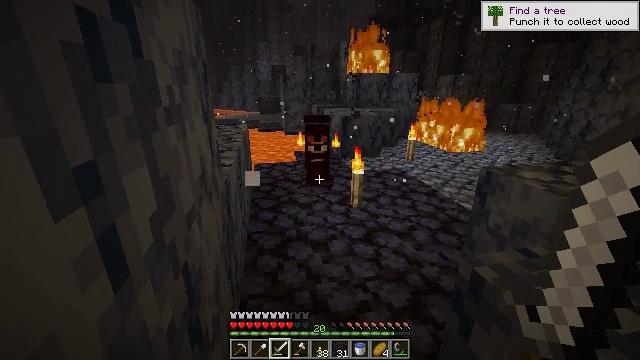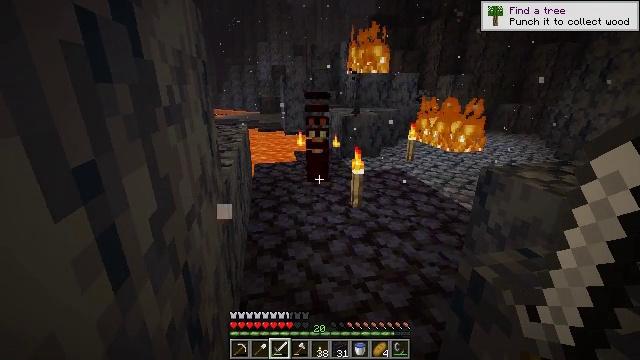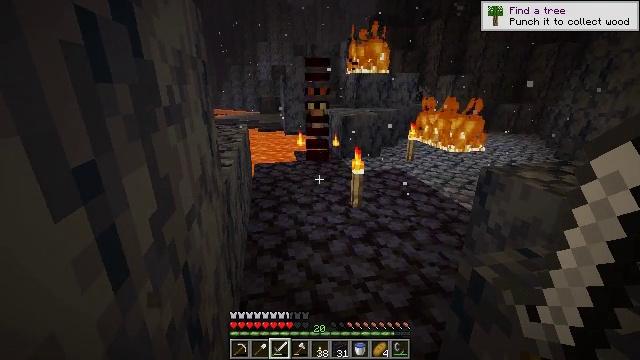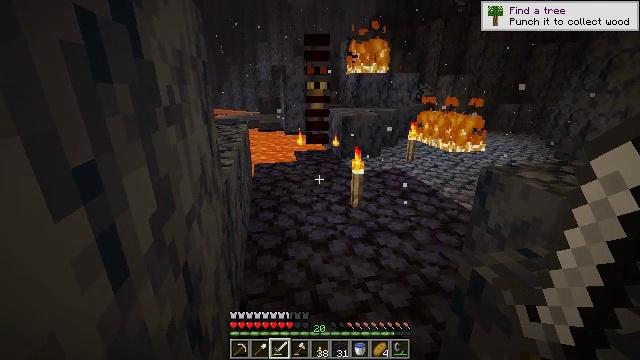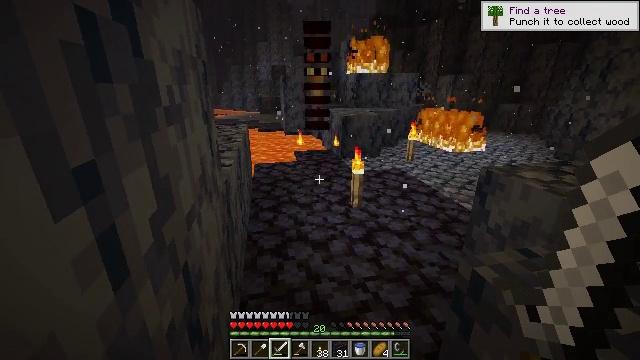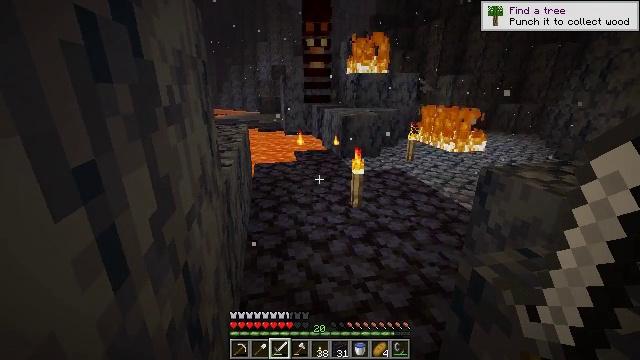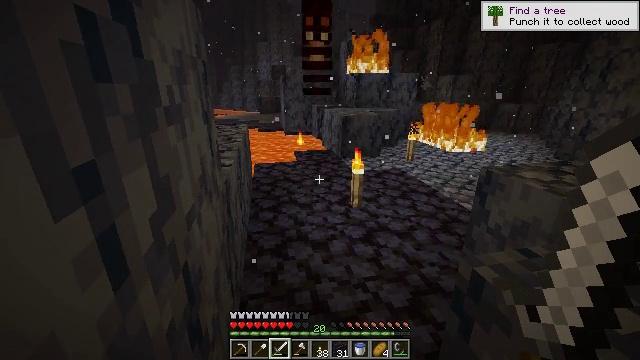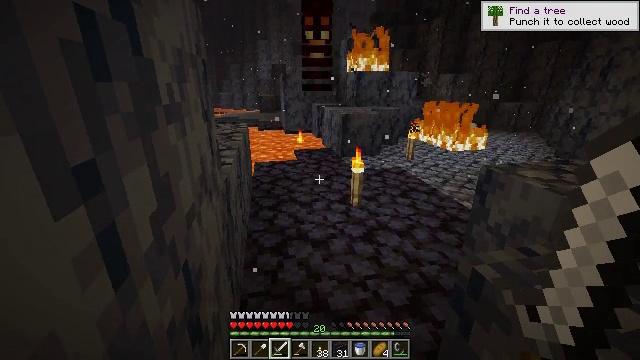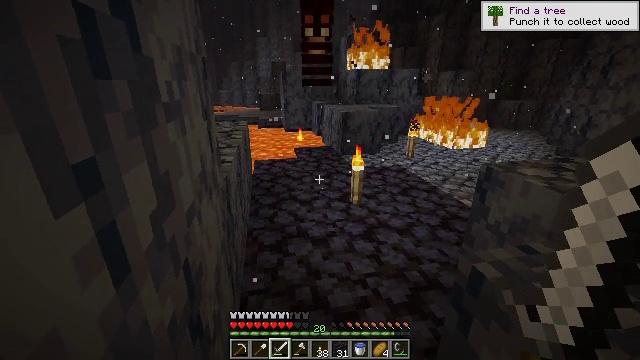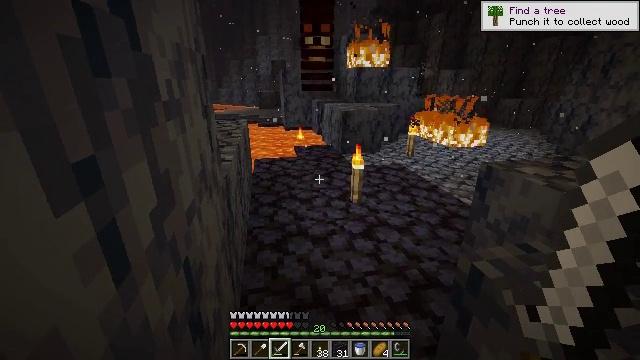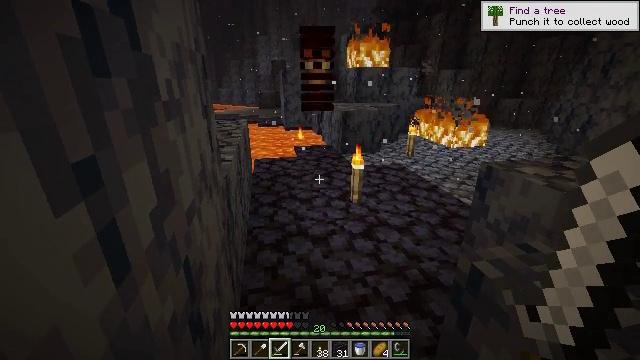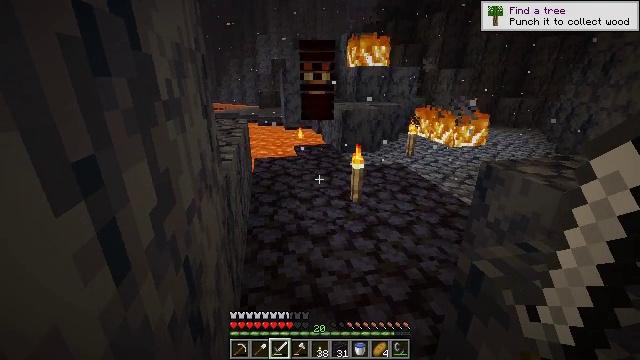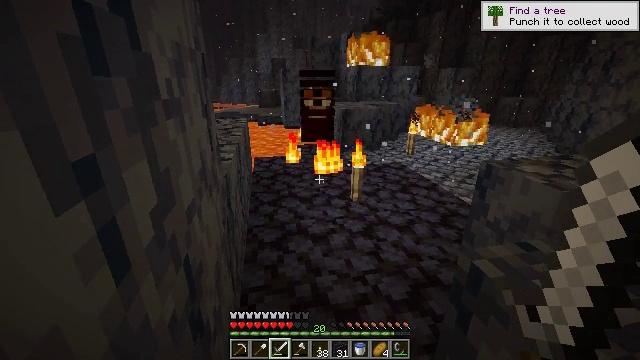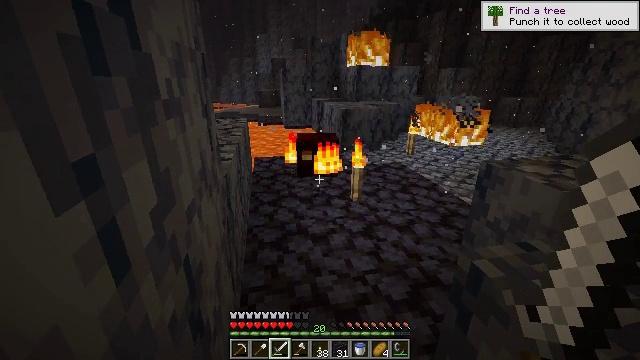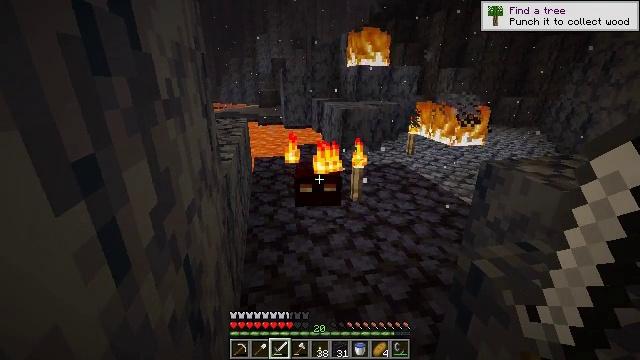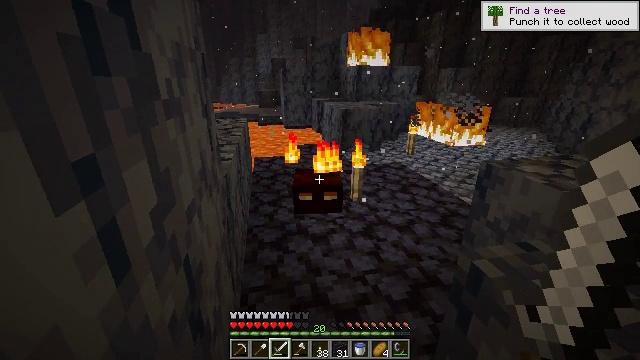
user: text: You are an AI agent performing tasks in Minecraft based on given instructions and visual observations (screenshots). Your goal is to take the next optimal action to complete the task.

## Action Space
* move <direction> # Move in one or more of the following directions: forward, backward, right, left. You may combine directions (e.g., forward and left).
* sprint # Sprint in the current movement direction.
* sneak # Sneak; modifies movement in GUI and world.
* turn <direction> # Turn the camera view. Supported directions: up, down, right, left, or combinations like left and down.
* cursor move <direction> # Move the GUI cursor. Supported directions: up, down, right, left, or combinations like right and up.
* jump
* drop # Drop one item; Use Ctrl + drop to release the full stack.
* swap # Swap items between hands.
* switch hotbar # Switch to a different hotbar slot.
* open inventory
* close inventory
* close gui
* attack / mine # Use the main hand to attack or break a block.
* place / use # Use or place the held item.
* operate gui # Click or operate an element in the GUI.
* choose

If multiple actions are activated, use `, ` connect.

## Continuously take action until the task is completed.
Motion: motion action
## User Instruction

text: Combat the magma cube.
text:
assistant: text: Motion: no_op
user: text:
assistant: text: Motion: no_op
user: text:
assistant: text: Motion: no_op
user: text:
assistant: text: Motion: no_op
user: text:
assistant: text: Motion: no_op
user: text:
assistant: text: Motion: no_op
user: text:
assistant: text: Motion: no_op
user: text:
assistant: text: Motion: no_op
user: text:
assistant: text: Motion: no_op
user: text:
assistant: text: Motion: no_op
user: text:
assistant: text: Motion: no_op
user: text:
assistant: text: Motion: no_op
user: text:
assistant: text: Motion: no_op
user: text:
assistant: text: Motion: no_op
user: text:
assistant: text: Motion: no_op
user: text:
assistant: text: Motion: attack / mine
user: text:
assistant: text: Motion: attack / mine
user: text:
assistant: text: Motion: attack / mine
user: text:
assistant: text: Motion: no_op
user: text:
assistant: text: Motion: no_op
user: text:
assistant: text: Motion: no_op
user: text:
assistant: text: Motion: no_op
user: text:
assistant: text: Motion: no_op
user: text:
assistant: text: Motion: no_op
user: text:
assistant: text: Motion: no_op
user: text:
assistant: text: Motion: no_op
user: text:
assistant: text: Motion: no_op
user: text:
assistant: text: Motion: no_op
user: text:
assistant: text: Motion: no_op
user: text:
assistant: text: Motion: no_op